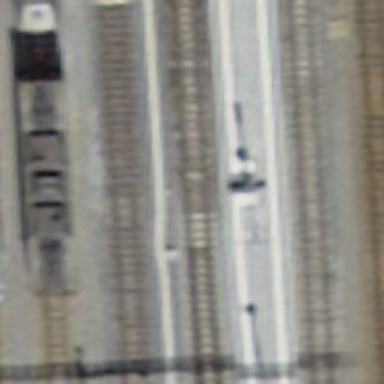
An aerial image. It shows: Railway switch.